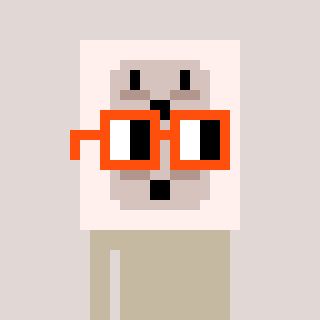
a pixel art character with square orange glasses, a outlet-shaped head and a peachy-colored body on a warm background